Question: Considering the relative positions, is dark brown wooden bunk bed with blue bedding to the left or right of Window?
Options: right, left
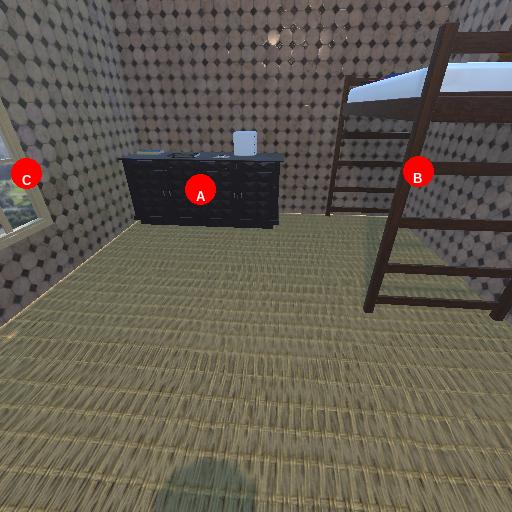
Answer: right